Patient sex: M
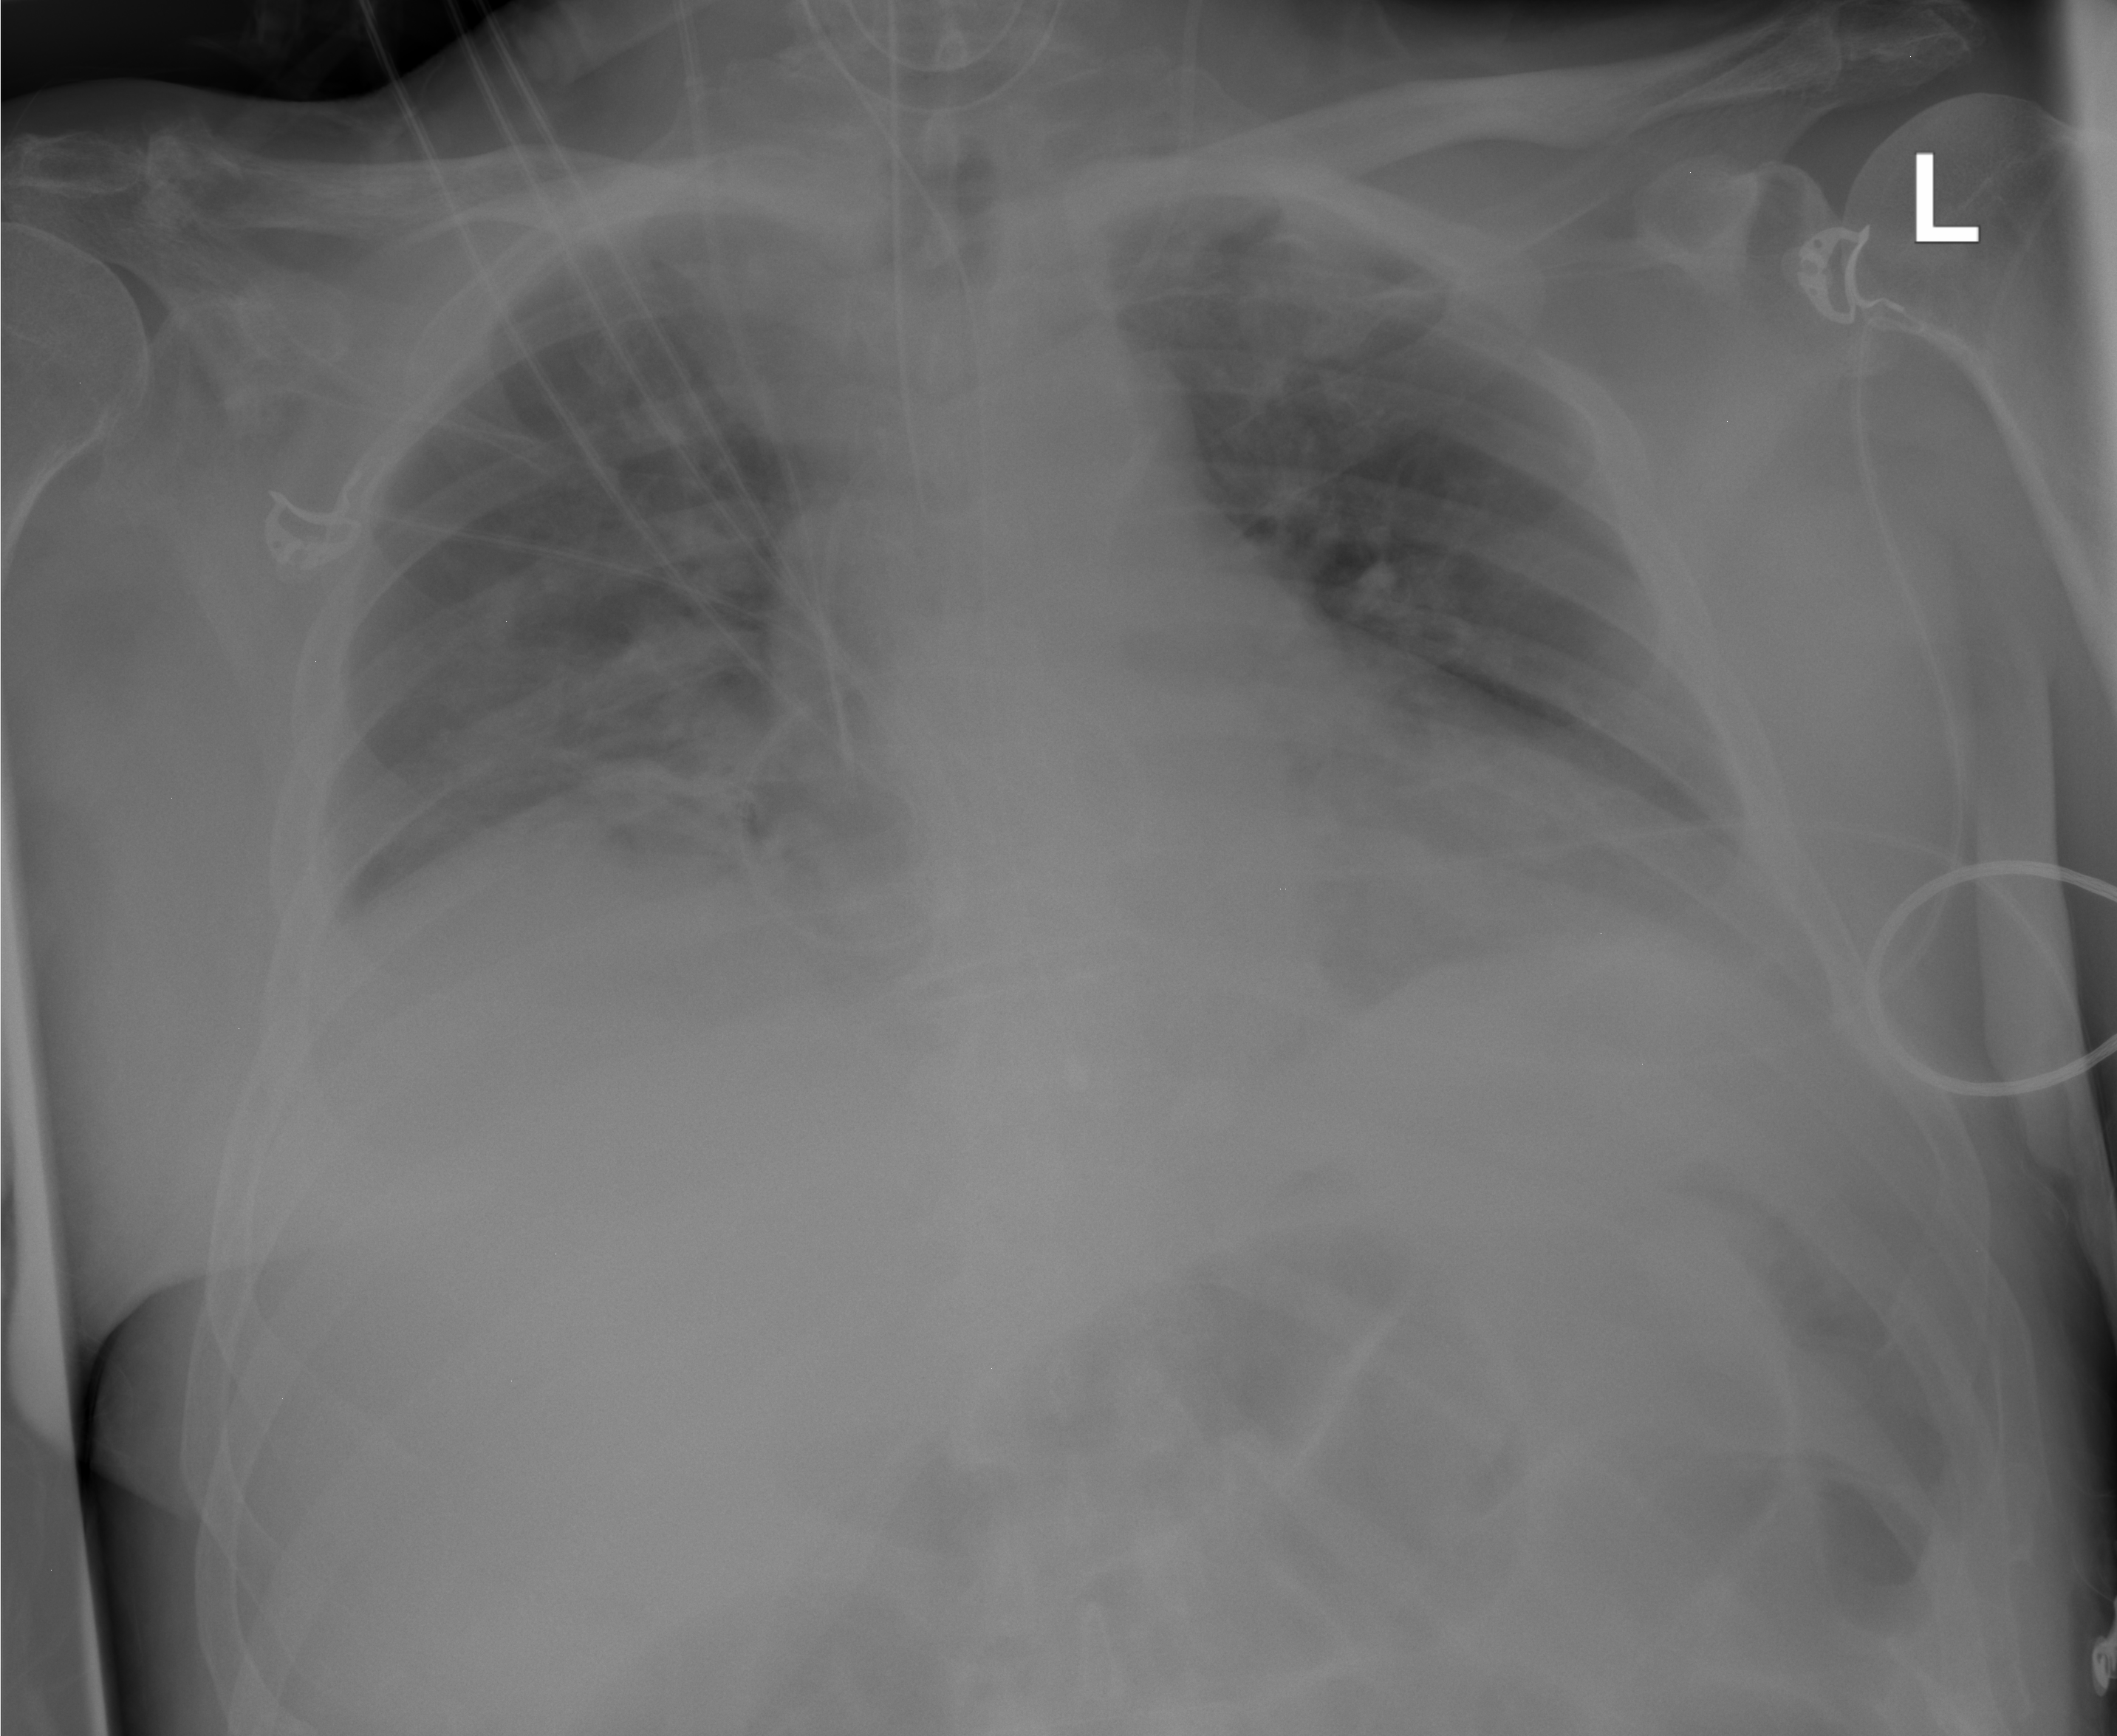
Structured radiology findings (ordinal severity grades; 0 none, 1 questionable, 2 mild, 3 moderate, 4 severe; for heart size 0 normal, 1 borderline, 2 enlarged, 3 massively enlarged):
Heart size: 2
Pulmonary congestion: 0
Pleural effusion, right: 0
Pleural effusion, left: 1
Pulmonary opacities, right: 1
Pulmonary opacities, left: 0
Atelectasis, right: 2
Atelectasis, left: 2